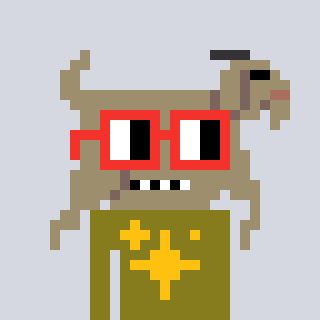
a pixel art character with square red glasses, a goat-shaped head and a gunk-colored body on a cool background